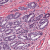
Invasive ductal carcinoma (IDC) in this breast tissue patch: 1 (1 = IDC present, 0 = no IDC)